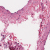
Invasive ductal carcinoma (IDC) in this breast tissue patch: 0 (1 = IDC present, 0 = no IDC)